Question: Can users track their order?
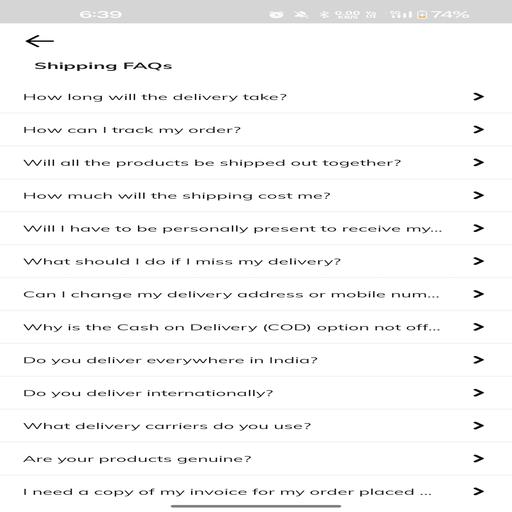
Answer: Yes